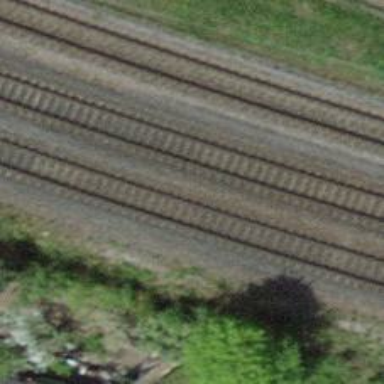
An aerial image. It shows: Railway line on embankment.